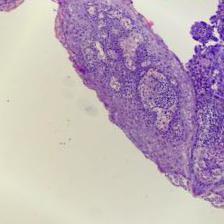
Diagnosis: OSCC